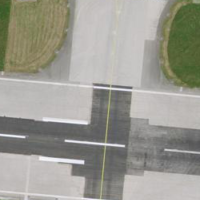
EUNIS habitat code: 57
Species observed at this site:
Falco tinnunculus